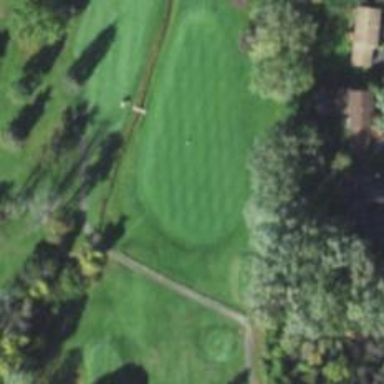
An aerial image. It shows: View of golf hole.